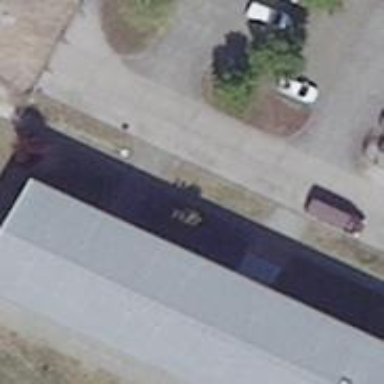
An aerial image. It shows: Building with flat roof.